Question: The data in the array freq below is not sorted.
Is there any convenient way to remove the the unecessay straight line from left to right in my plot?
'''
import pylab as pl
import numpy as np
timepoints=np.loadtxt("timesequence",usecols=(1,),unpack=True,delimiter=",")
t=np.histogram(timepoints,bins=500)[0]
sp = np.fft.fft(t)
freq = np.fft.fftfreq(t.shape[-1],d=0.0005)
print freq
pl.plot(freq*2*np.pi, np.sqrt(sp.real**2+sp.imag**2))
pl.show()
'''

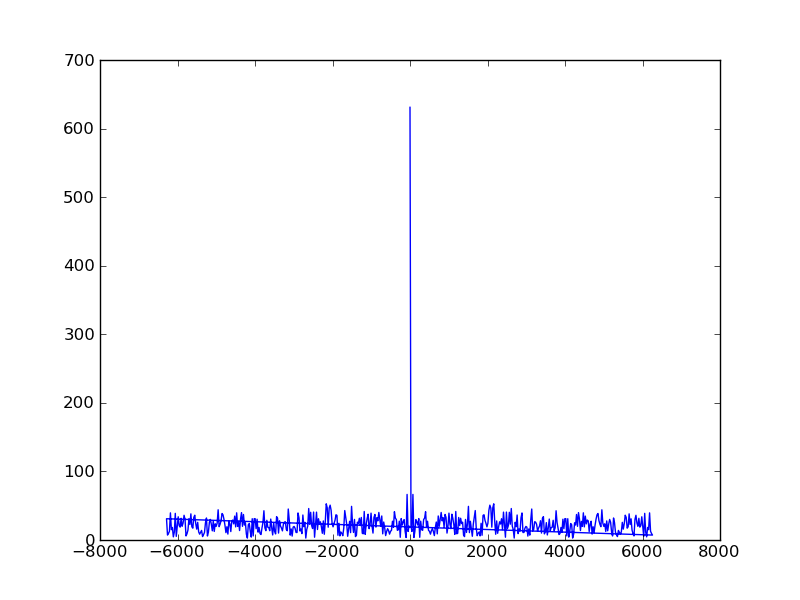
Answer: As you have it, the plot starts at the peak zero point, then works its way to the right, then jumps to the far left and works its way back to the middle. It is NOT a simple left-to-right kind of time-series (in case that's what you think it is).
One workaround is to plot the positive points in 'freq' separately from the negative points in 'freq'. Replace your pl.plot line of code with the following:
'''
mask = freq>=0
pl.plot(freq[mask]*2*np.pi, np.sqrt(sp[mask].real**2+sp[mask].imag**2))
pl.plot(freq[~mask]*2*np.pi, np.sqrt(sp[~mask].real**2+sp[~mask].imag**2))
'''
ps, You'll need to set the colors so they match.